Question: <URL>
I'm working on a WYSIWYG website designer as an experiment for a variety of reasons. (The plan is to make this desktop and mobile friendly)
One issue I'm having is getting the div#canvas to be 100% via width and height. In addition I don't even see the div#canvas on Firefox either, and unsure as to why that is.
Let me elaborate...
My div#canvas is positioned where I want it. My div.options is positioned on the right:0; and it's width is 291px. I want to tell my div#canvas to fill the page width so it covers the body, but doesn't exceed past it.
I explained the best I could, but to understand more visually, here's a design prototype I made for this post.

:
'''
<body>
<header class="header">Links</header>
<div class="toolbox">Tools</div>
<div class="content" id="canvas"></div>
<div class="options">Options</div>
</body>
'''
:
'''
/* Canvas */
#canvas {
position:absolute;
top:81px; left:44px;
width:100%; height:100%;
}
.header {
position:absolute;
top:0; left:0;
width:100%; height:81px;
}
.toolbox, .options {
position:absolute;
top:81px; height:100%;
}
.toolbox { left:0; width:44px; }
.options { right:0; width:291px; }
'''
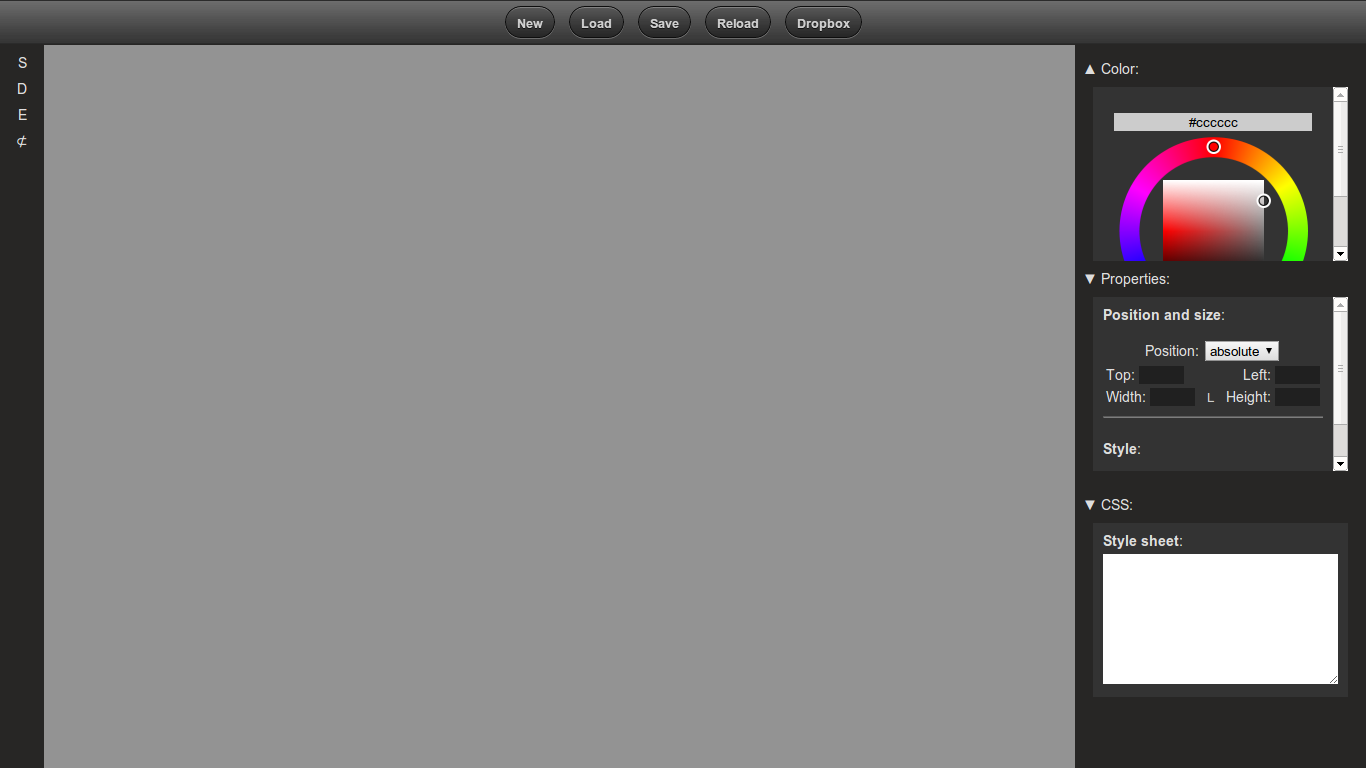
Answer: You can specify all the four dimensions and it will stretch your canvas:
'''
#canvas {
position: absolute;
top: 81px; left:44px; right: 291px; bottom: 0;
}
'''